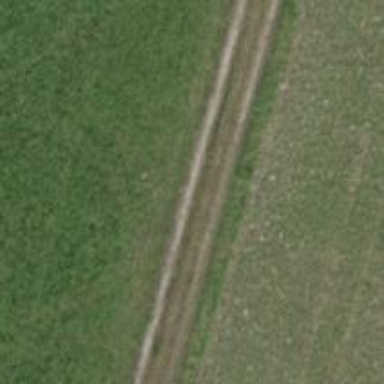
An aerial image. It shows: Track with compacted grade3 surface.